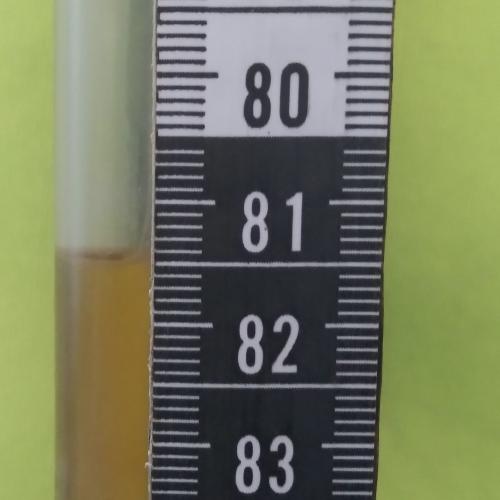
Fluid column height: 81.4 cm